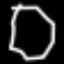
Label: octagon